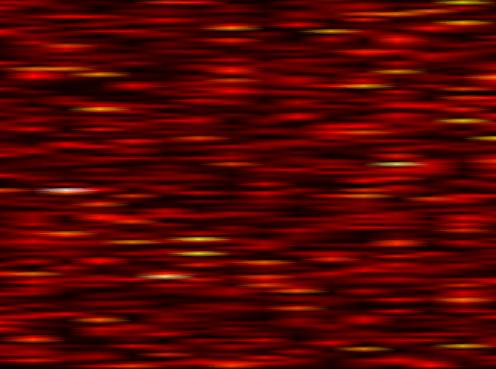
Label: FBMC